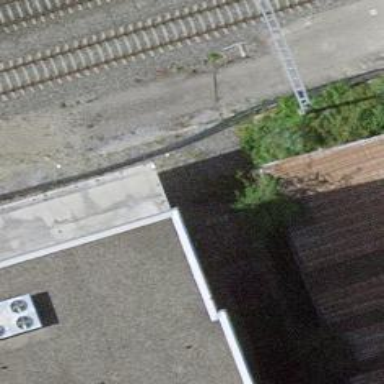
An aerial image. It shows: Abandoned railway spur with one track.